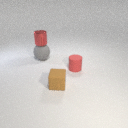
large gray rubber sphere below small red metal cylinder